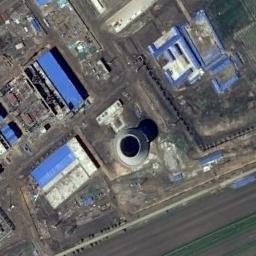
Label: thermal_power_station